Interaction volume radius: 10 \u00c5
Interaction volume height: 10 \u00c5
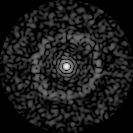
Disorder parameter: 0.8652